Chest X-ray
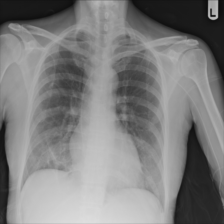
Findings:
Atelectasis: negative
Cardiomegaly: negative
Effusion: negative
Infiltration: negative
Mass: negative
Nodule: negative
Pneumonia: negative
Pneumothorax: negative
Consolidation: negative
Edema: negative
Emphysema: negative
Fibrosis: negative
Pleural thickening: negative
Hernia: negative